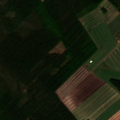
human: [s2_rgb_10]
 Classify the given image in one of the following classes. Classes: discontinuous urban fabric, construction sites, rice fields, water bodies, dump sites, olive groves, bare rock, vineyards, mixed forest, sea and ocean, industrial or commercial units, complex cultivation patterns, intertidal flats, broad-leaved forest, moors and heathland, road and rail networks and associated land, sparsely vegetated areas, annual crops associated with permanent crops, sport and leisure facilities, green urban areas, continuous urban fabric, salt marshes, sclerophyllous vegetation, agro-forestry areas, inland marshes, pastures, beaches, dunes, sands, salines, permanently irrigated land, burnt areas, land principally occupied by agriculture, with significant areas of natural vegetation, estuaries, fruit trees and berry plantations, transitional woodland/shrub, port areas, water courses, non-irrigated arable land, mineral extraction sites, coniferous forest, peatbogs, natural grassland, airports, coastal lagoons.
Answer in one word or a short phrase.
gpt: non-irrigated arable land, land principally occupied by agriculture, with significant areas of natural vegetation, coniferous forest, mixed forest